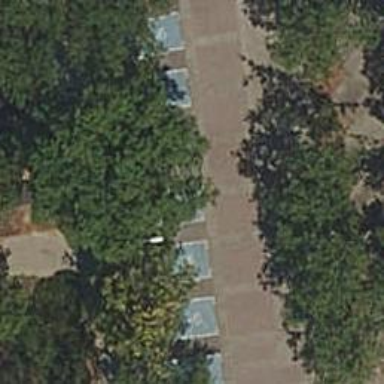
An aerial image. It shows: Footway made of paving stones.